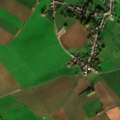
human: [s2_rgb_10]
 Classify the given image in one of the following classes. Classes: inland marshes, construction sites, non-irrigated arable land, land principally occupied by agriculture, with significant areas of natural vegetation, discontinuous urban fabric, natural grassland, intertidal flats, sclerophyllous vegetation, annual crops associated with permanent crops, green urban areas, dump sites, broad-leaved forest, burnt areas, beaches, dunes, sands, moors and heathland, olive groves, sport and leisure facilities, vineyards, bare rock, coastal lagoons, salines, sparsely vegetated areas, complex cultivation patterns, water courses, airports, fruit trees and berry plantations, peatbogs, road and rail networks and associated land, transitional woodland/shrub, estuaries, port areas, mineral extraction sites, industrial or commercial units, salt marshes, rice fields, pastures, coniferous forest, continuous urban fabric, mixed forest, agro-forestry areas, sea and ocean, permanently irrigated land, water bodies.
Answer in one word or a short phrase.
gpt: discontinuous urban fabric, non-irrigated arable land, complex cultivation patterns